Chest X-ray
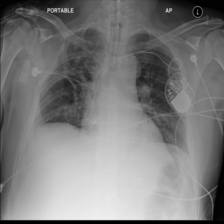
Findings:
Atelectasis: negative
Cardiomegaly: negative
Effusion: negative
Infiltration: negative
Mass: negative
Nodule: negative
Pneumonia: negative
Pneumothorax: negative
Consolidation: negative
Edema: negative
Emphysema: negative
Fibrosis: negative
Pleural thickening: negative
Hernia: negative